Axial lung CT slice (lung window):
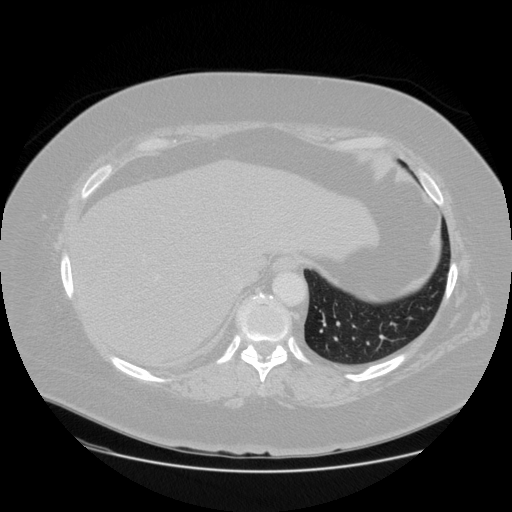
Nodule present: no